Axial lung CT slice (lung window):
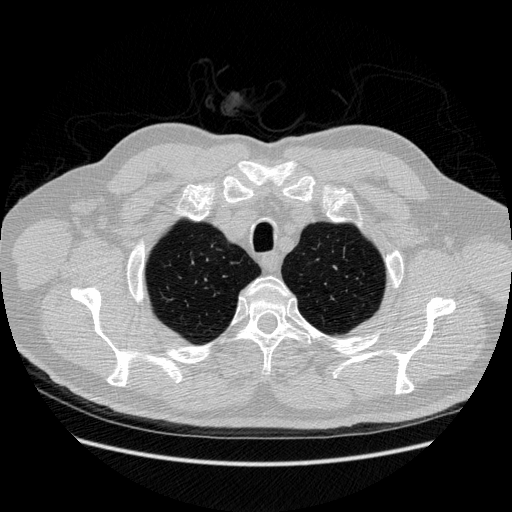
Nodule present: no